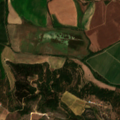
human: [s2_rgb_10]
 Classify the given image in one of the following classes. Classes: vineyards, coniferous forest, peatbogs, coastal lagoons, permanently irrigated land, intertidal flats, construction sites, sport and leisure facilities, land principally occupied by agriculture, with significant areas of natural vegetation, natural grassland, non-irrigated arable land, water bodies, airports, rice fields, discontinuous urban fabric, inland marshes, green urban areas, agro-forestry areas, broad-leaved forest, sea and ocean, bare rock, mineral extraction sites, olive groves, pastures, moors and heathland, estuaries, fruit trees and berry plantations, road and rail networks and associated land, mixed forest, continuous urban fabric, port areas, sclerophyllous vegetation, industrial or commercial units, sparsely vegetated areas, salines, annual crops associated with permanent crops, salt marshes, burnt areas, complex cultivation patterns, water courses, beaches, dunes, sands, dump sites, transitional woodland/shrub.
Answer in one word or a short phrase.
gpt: permanently irrigated land, vineyards, land principally occupied by agriculture, with significant areas of natural vegetation, coniferous forest, mixed forest